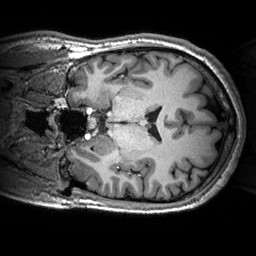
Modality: T1w
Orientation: coronal
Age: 23
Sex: male
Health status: healthy
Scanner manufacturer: siemens
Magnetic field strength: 3 T
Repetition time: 2.53 s
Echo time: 0.00288 s